Current action and preconditions to check: path_clear

Your task: For each precondition in the list above, predict whether it will hold at this action.

Consider the current scene as observed from the mobile robot's camera, and analyze the predicted future states of all dynamic agents (e.g., people, animals, vehicles, or any moving entities) within the NEXT SECOND.

IMPORTANT: Only answer "very likely" if you are absolutely certain—based on strong, clear evidence—that a dynamic agent will violate the precondition in the predicted future state. Do NOT answer "very likely" for unlikely, ambiguous, or low-probability risks.

Ask yourself for each precondition: Is there a high probability, with clear and convincing evidence, that the predicted future states of any dynamic agent will interfere with the predicted future state of the currently executing action within the NEXT SECOND, causing that precondition to fail?

Assess the risk level based on these predictions. Use "likely" or "very likely" if motions create a clear risk of interference.

Use "neutral" or "improbable" if agents are nearby but their predicted paths are clearly diverging or non-conflicting.

Failure Risk Categories: "very improbable", "improbable", "neutral", "likely", "very likely"

Answer Format: Output ONLY the probability_of_failure value from these categories: "very improbable", "improbable", "neutral", "likely", "very likely"

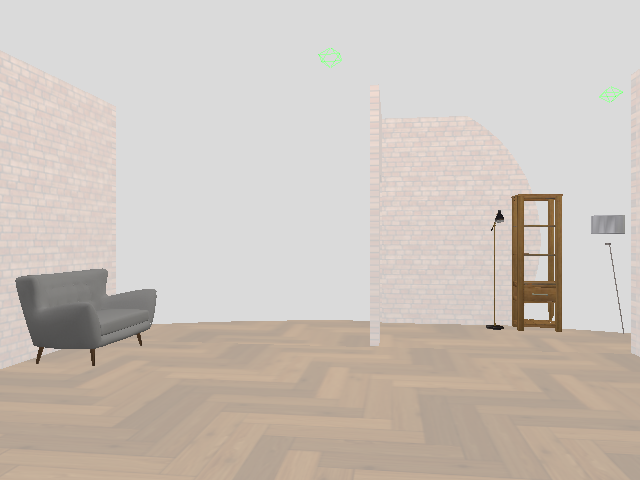

Answer: very improbable